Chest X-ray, PA view. Patient: 40 years old, sex F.
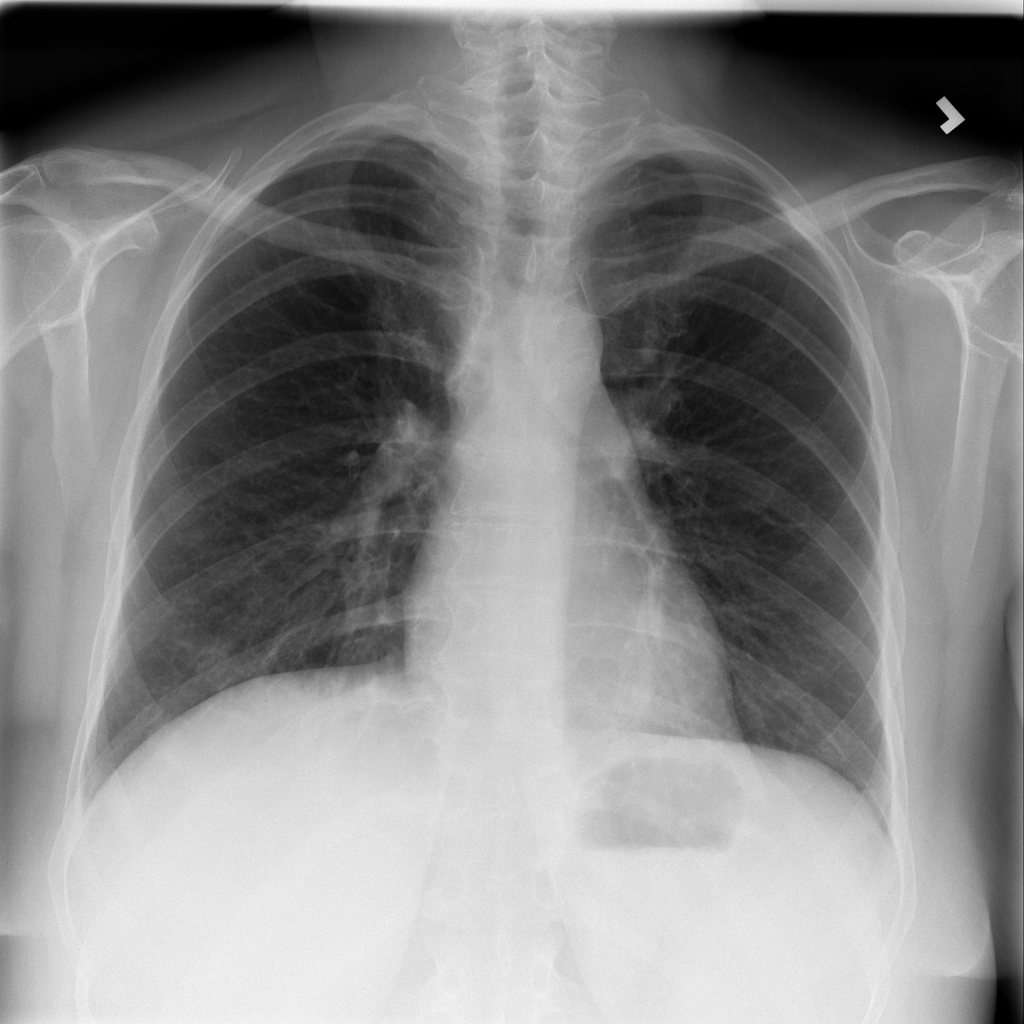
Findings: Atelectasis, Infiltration